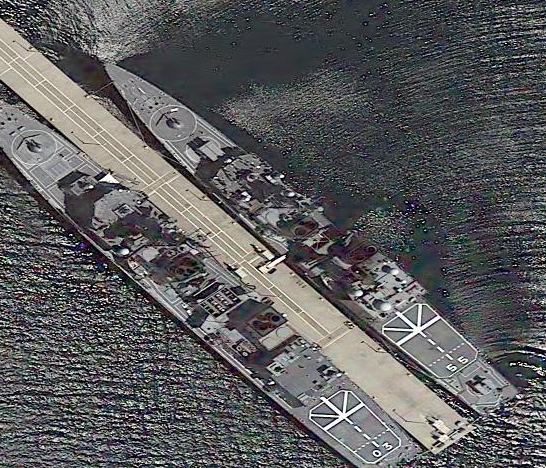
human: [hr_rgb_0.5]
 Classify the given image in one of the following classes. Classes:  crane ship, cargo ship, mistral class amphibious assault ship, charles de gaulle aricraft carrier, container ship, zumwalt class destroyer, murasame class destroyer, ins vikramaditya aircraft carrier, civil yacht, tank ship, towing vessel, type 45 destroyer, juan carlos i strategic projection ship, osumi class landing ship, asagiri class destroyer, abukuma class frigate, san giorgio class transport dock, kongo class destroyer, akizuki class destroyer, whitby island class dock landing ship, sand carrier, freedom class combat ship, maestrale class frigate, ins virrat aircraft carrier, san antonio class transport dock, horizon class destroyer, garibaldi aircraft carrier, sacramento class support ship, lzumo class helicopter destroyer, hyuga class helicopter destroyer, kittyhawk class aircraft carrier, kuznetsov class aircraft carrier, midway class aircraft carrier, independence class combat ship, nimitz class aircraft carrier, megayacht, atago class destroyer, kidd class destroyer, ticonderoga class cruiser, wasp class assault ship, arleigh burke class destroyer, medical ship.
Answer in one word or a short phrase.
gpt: Murasame class destroyer